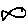
Label: fish